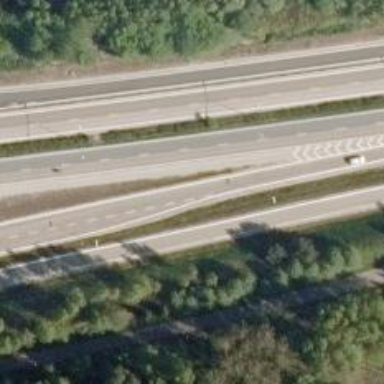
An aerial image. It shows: Asphalt motorway link.